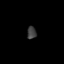
Tissue: lung
Cell type: Epithelial cells
Senescence score: 0.2142
Nuclear area (px): 113
Mean DAPI intensity: 61.69